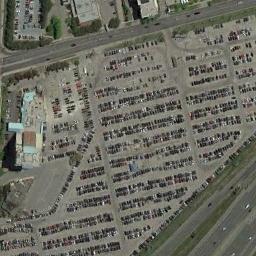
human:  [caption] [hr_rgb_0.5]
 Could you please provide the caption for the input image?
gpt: There are many different colored cars in the parking lot .

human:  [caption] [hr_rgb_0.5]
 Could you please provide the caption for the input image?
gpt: The parking lot has lots of cars arranged neatly in lines and a building is also in the parking lot .

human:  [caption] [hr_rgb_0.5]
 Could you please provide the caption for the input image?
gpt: Seven rows of cars were parked in the parking lot .

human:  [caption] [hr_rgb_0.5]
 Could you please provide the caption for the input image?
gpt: The parking lot is full of cars next to some buildings .

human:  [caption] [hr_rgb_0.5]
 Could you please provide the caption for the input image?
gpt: There are hundreds of cars on the parking lot by the roadside .